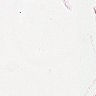
Metastatic tissue present: no